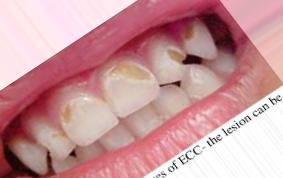
Condition: Caries